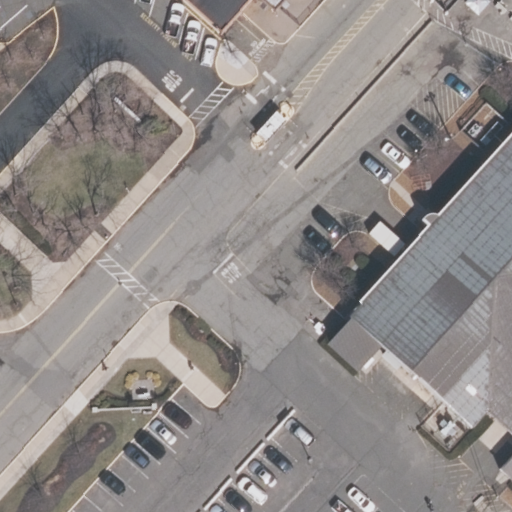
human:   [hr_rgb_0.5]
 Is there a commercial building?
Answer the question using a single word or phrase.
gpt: yes

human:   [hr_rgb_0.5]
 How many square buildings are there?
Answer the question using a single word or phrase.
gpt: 0

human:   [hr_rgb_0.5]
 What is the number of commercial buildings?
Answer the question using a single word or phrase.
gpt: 1

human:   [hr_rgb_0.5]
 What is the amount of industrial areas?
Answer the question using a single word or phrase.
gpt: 1

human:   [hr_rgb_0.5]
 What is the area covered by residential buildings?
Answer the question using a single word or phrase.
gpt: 0m2

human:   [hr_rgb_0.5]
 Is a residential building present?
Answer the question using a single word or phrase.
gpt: no

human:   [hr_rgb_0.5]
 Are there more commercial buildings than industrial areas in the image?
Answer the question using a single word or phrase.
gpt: no

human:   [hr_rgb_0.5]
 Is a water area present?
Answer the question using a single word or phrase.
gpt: no

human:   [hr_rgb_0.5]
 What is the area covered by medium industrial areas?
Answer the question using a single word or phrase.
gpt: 0m2

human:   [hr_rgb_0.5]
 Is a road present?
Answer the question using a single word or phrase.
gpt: yes

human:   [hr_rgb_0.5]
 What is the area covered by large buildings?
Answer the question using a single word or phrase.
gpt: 2378m2

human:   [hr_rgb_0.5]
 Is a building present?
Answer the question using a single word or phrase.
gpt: yes

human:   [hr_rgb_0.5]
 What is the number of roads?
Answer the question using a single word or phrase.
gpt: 6

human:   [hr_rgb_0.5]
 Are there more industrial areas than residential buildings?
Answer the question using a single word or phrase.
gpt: yes

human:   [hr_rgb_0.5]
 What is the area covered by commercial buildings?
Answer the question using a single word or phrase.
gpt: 2378m2

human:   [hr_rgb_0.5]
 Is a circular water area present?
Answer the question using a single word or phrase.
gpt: no

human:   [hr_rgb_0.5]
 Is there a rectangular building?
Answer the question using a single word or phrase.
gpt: no

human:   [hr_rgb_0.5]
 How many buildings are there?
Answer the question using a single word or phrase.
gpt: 1

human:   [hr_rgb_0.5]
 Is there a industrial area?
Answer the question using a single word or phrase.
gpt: yes

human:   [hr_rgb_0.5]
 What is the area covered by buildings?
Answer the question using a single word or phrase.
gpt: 2378m2

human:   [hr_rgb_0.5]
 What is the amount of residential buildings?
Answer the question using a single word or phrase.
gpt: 0

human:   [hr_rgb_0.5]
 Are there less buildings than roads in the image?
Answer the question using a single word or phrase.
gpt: yes

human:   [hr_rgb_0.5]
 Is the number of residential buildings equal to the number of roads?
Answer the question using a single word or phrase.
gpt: no

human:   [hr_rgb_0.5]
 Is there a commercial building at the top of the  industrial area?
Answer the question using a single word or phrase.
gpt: yes

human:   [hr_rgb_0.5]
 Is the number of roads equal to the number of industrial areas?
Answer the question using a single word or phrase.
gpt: no

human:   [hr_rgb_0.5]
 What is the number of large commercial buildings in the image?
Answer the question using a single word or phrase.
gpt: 1

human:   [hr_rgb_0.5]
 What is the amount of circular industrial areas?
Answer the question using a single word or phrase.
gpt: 0

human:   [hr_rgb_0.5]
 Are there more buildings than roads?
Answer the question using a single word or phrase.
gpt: no

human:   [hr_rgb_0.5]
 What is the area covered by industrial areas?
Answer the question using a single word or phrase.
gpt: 10583m2

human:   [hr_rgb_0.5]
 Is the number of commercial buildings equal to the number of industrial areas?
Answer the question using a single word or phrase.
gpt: yes

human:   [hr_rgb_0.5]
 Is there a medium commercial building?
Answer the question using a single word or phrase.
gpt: no

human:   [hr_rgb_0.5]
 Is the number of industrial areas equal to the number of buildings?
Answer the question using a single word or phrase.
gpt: yes

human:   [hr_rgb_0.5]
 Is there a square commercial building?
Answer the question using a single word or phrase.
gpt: no

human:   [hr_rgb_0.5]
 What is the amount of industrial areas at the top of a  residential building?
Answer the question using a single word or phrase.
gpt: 0

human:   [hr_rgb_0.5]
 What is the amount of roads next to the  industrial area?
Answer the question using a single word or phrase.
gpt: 6

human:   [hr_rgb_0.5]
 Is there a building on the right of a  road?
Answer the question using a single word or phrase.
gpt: yes

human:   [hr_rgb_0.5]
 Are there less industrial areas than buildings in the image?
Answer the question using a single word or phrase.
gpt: no

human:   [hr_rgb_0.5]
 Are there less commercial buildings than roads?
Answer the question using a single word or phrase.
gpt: yes

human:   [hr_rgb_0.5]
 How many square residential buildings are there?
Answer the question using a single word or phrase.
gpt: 0

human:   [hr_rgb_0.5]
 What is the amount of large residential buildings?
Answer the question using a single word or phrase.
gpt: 0

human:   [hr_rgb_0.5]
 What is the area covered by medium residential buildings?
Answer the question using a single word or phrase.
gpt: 0m2

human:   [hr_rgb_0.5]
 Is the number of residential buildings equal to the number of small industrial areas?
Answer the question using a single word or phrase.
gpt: yes

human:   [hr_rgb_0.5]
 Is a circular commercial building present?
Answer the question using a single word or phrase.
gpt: no

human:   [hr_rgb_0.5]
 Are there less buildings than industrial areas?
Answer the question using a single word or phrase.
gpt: no

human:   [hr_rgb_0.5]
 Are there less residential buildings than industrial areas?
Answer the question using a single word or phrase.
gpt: yes

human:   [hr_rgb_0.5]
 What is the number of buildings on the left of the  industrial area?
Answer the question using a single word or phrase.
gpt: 1

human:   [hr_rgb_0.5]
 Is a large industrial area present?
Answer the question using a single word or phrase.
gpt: yes

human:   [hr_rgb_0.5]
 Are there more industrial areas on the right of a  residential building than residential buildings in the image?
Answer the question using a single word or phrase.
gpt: no

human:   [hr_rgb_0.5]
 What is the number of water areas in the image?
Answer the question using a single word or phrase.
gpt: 0

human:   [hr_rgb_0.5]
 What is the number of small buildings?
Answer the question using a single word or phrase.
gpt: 0

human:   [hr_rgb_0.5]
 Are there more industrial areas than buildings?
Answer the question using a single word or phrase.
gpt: no

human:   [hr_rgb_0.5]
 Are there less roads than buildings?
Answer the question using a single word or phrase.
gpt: no

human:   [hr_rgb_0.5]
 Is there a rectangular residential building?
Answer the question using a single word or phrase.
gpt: no

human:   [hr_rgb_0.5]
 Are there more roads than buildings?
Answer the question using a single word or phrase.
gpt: yes

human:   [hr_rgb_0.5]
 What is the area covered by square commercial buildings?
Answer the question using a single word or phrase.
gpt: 0m2

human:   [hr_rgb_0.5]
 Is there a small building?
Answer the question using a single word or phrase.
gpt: no

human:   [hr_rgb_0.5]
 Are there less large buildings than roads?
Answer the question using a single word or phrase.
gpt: yes

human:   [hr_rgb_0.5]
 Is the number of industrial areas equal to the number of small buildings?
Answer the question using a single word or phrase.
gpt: no

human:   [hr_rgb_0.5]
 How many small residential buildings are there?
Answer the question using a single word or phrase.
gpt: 0

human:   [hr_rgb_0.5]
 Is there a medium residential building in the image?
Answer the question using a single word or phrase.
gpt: no

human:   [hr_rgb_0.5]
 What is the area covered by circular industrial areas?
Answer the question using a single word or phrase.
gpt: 0m2

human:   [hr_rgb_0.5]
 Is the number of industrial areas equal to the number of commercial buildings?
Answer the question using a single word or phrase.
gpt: yes

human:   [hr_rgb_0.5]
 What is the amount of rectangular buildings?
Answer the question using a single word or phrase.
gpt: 0

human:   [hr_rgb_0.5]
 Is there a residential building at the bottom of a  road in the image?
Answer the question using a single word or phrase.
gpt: no